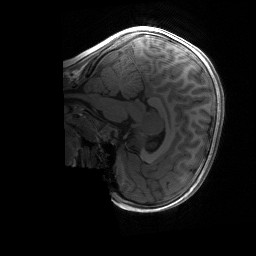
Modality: T1w
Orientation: sagittal
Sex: female
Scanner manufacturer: siemens
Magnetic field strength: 3 T
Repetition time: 1.9 s
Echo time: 0.00243 s